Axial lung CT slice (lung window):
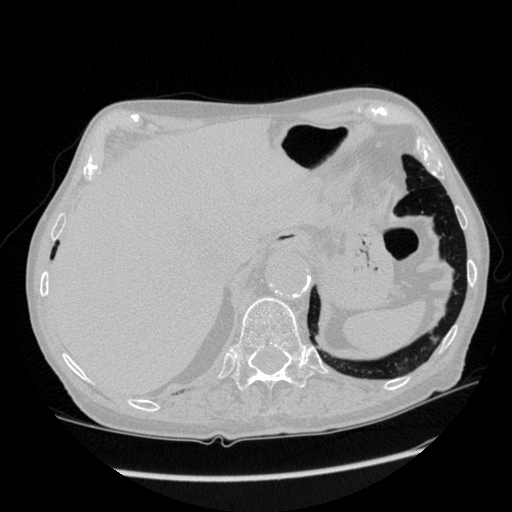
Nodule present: no